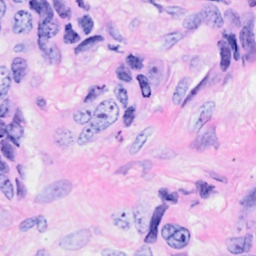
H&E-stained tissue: Breast